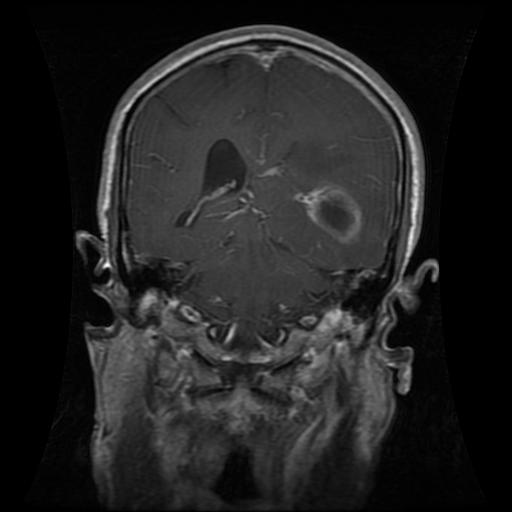
Label: glioma